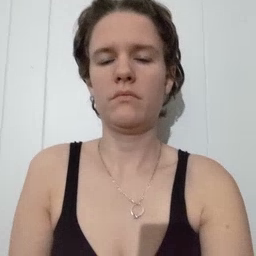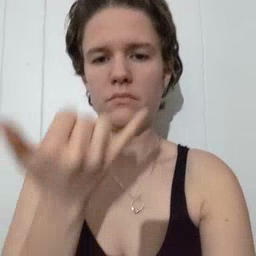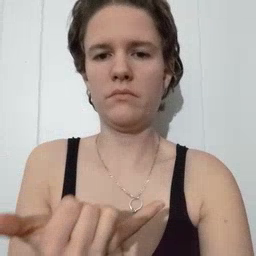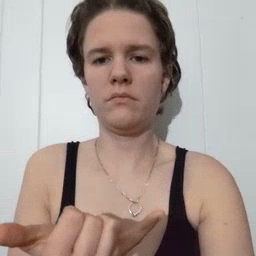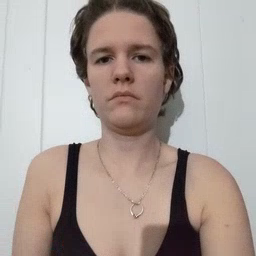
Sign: now